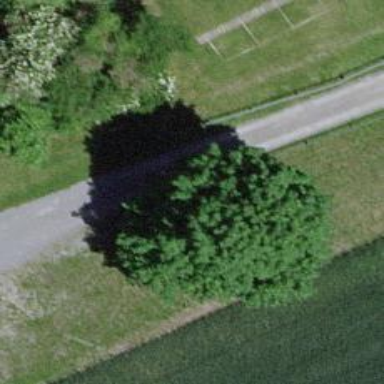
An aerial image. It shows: Broadleaved tree with lush foliage.